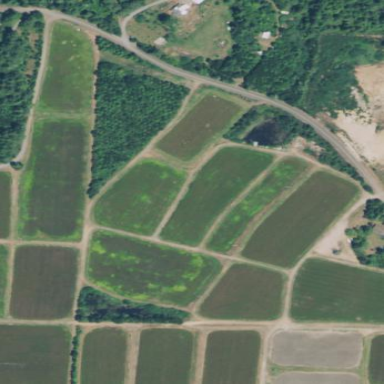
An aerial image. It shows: Farmland with cranberries as the crop.